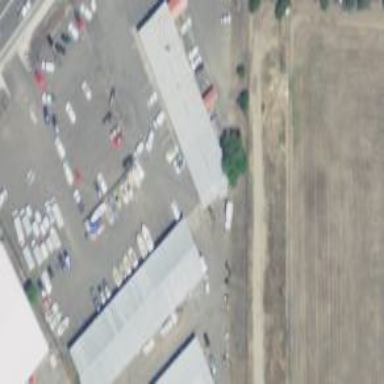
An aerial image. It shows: Commercial building.